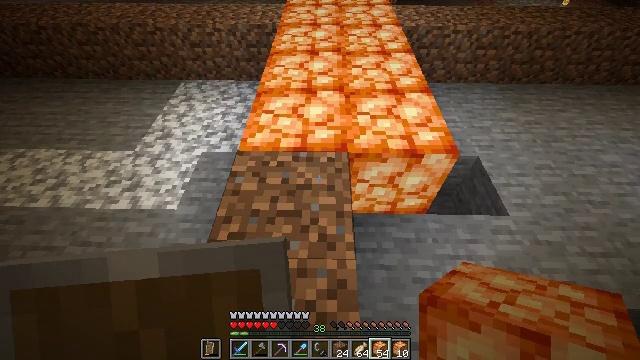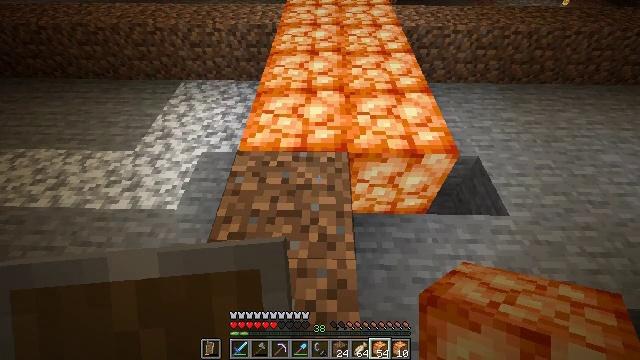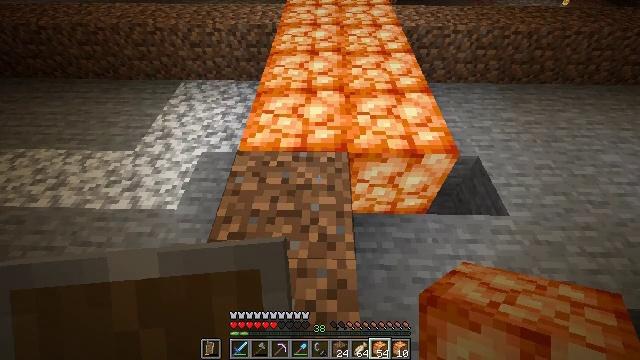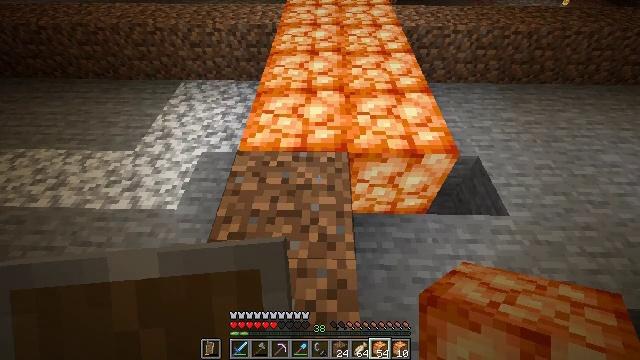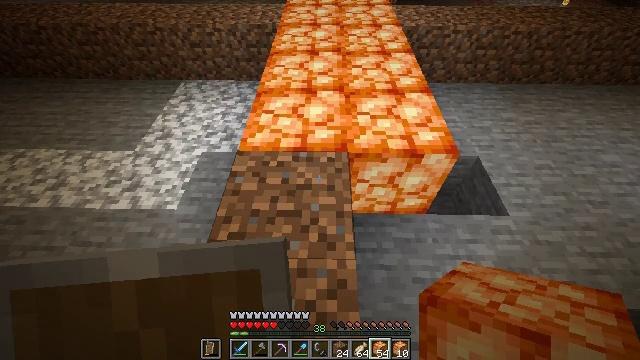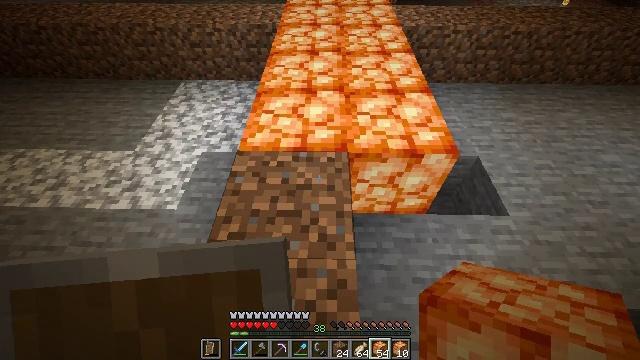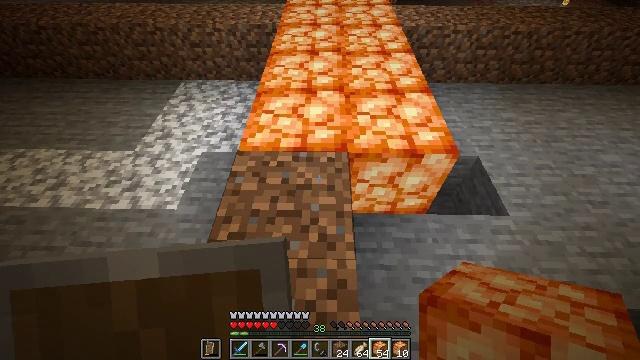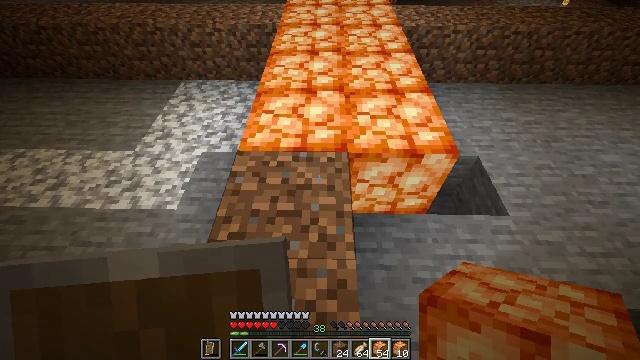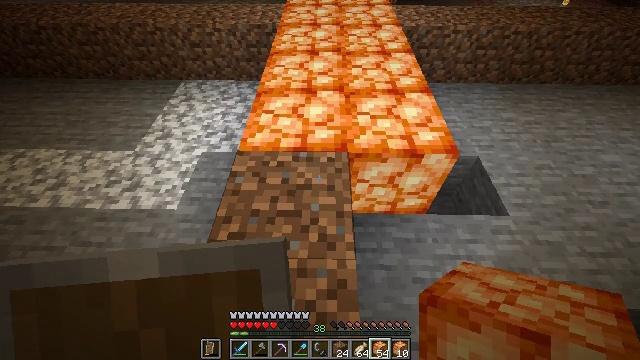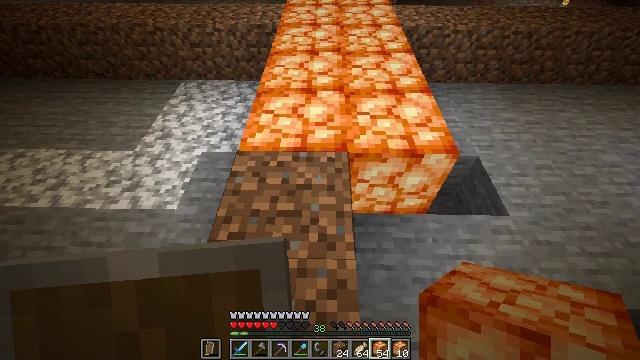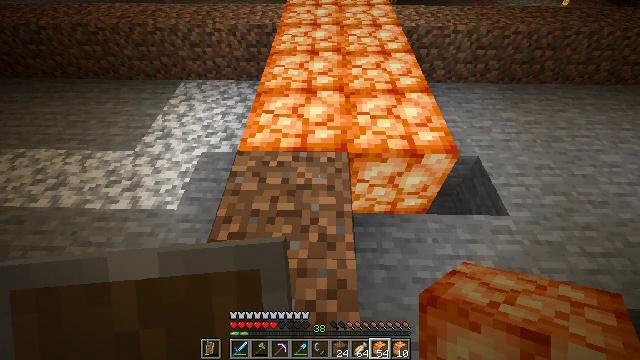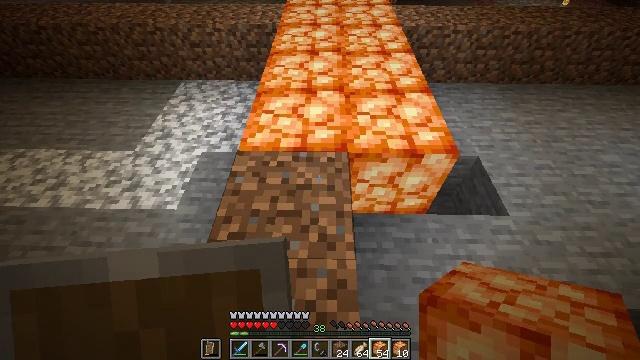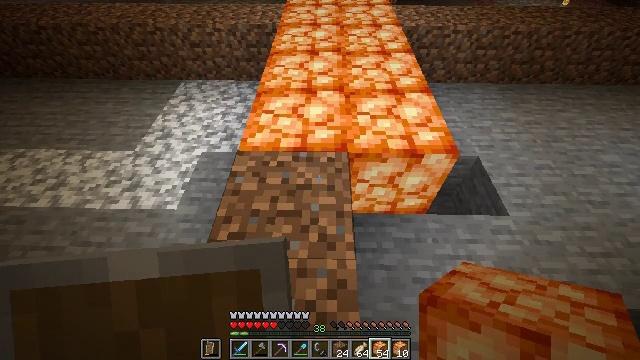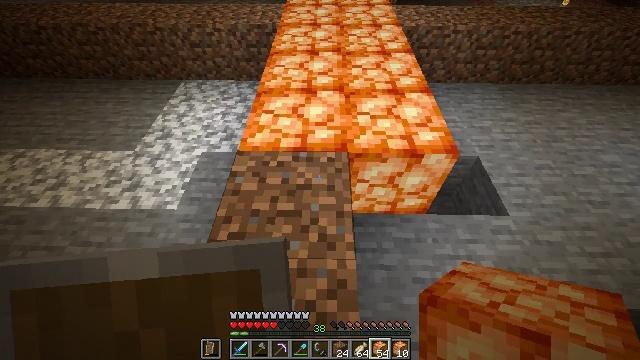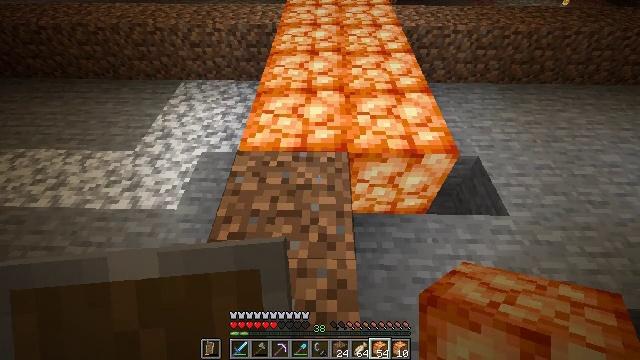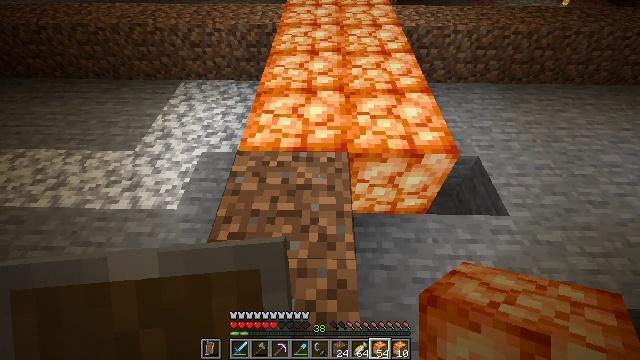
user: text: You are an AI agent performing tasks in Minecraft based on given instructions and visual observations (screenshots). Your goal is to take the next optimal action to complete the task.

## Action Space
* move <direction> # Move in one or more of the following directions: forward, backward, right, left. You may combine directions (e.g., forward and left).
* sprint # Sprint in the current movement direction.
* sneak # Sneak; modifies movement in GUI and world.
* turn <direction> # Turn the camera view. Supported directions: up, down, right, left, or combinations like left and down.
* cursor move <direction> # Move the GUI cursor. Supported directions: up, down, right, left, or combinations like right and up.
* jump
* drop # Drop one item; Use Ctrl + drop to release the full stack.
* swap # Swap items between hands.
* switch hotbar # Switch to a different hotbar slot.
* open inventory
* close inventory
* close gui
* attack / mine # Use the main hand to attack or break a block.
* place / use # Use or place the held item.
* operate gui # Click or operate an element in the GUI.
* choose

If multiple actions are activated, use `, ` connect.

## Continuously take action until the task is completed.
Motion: motion action
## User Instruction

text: Break the glowing shroomlight.
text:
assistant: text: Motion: no_op
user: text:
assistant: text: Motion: no_op
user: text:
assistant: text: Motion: no_op
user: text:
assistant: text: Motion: no_op
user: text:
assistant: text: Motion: no_op
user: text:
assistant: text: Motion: no_op
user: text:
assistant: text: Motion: no_op
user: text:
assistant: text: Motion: no_op
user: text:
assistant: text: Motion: no_op
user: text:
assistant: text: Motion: no_op
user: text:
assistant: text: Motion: no_op
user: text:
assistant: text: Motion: no_op
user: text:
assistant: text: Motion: no_op
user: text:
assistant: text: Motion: no_op
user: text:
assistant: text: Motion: no_op
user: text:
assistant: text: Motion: no_op
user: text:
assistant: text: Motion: no_op
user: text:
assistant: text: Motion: no_op
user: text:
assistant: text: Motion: no_op
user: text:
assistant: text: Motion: no_op
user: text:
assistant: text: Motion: no_op
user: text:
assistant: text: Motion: no_op
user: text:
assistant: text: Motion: no_op
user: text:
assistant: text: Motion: no_op
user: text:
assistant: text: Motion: no_op
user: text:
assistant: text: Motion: no_op
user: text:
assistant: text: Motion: no_op
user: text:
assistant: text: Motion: no_op
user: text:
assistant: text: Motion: no_op
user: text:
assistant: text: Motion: no_op